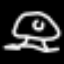
Label: mushroom